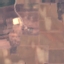
Land use / land cover: PermanentCrop